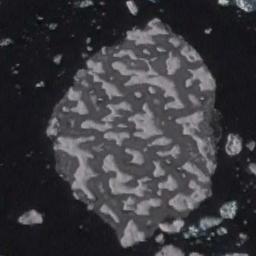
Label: sea_ice